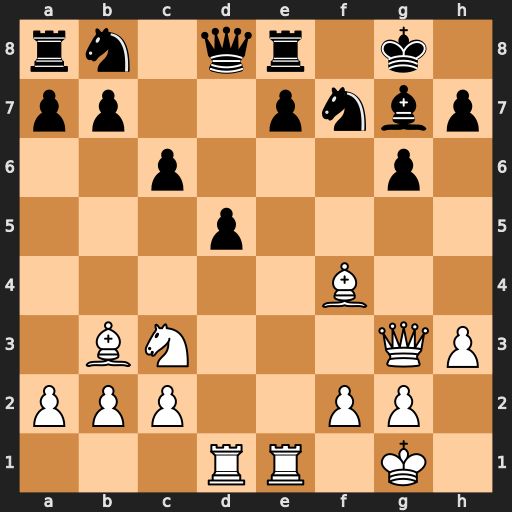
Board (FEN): rn1qr1k1/pp2pnbp/2p3p1/3p4/5B2/1BN3QP/PPP2PP1/3RR1K1
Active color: w
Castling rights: -
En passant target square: -
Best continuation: Nxd5 cxd5 Bxd5